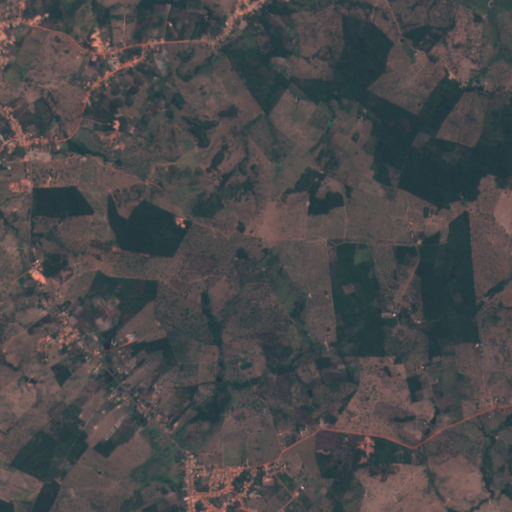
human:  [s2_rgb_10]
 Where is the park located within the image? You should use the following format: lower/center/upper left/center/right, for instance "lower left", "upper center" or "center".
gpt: The park is located in the upper left of the image.
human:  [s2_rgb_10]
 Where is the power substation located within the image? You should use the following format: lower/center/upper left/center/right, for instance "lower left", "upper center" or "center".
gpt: The power substation is located in the upper left of the image.
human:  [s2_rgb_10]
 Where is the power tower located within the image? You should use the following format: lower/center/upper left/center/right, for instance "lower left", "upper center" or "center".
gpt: The power tower is located in the upper left of the image.
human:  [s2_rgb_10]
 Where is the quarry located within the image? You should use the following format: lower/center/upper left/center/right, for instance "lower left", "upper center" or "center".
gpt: There is no quarry in the image.